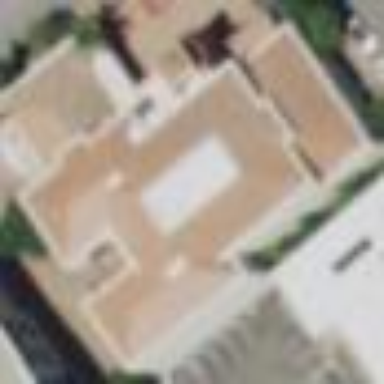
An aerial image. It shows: Building that serves as library.